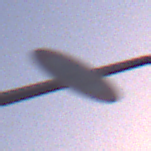
Verkehrszeichen: Geschwindigkeit60
Umgebung: Outdoor, Nature
Tageszeit: SunriseSunset
Wetter: Clear
Licht: Natural
Jahreszeit: NotSpecified
Kontrast: LowContrast